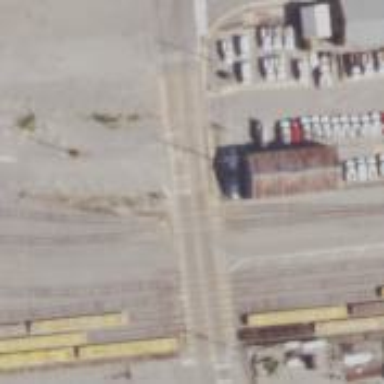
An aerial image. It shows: Rail spur service.